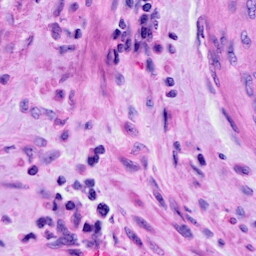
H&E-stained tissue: Cervix